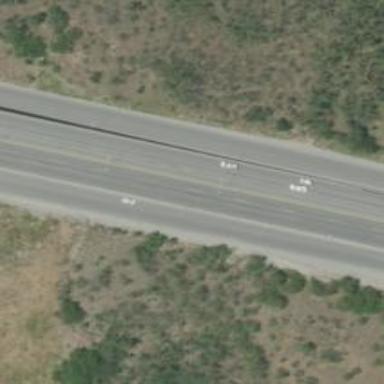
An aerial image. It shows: Asphalt road classified as trunk highway.